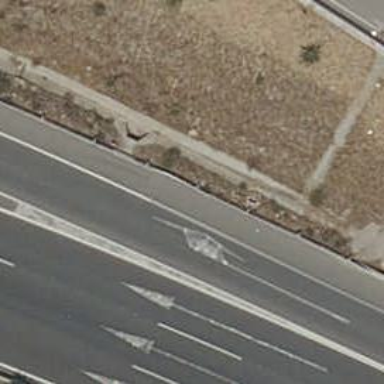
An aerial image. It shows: Motorway link.